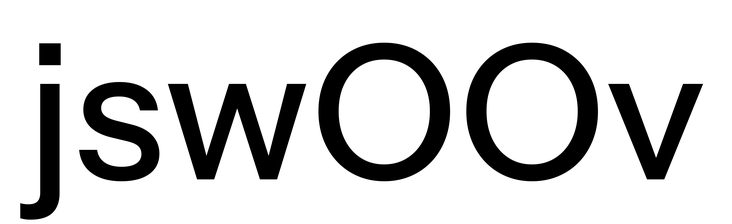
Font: InstrumentSans_Medium